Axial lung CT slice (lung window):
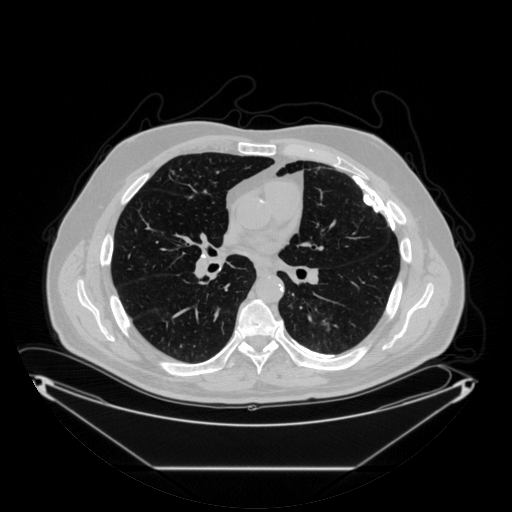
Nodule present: no